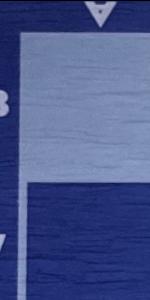
Label: Empty